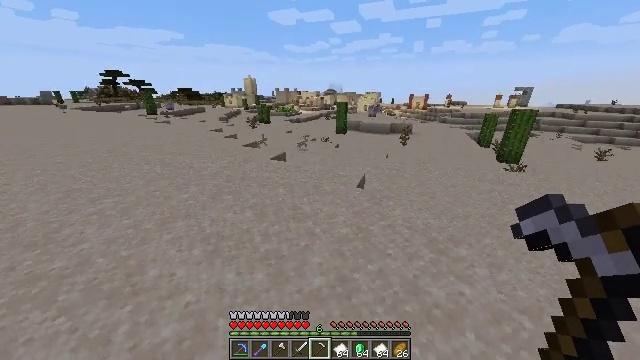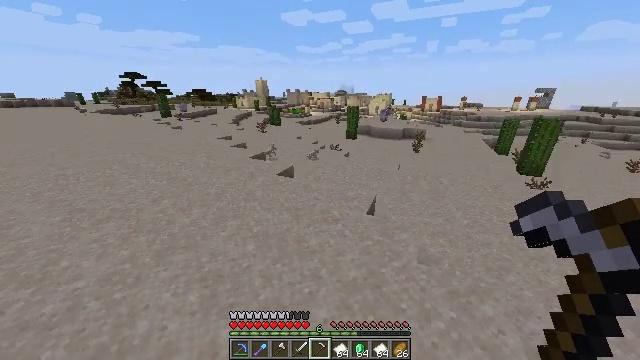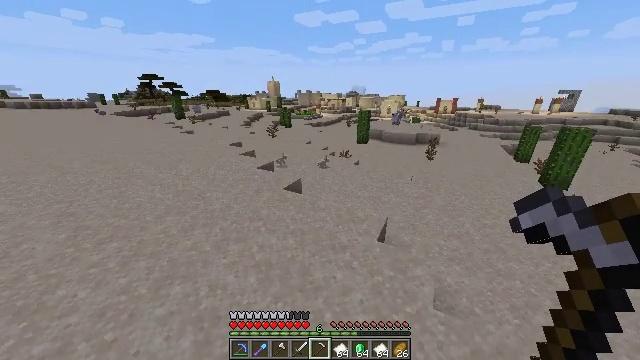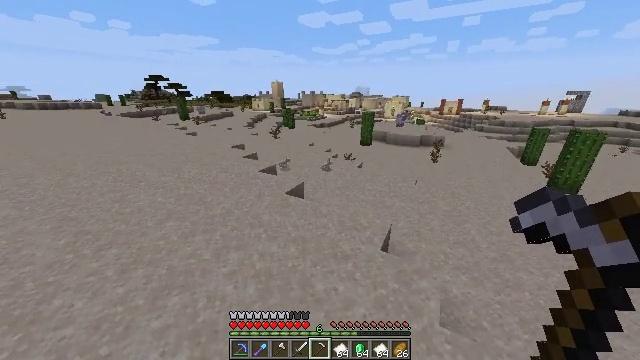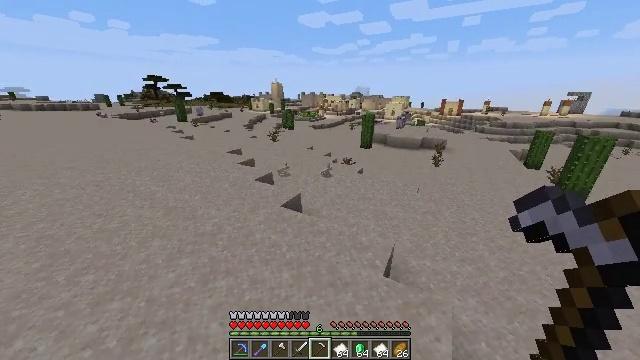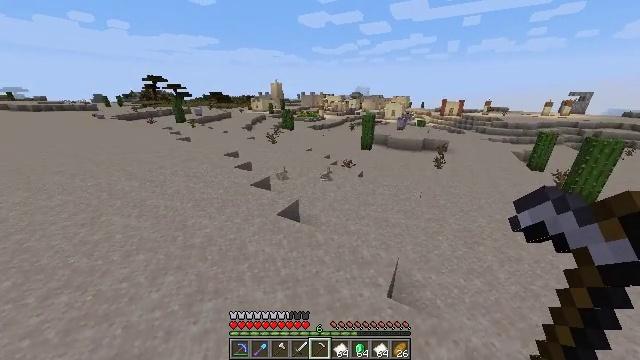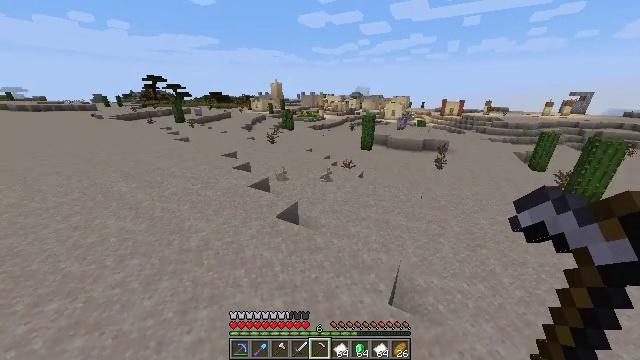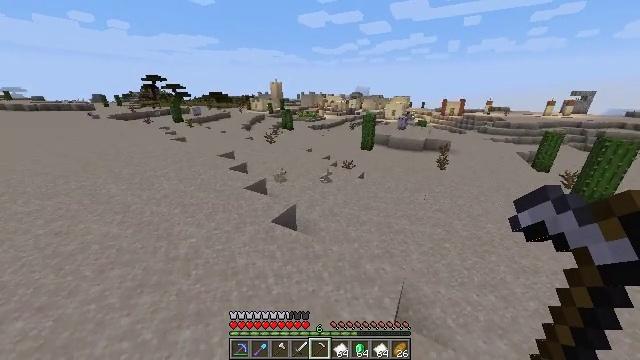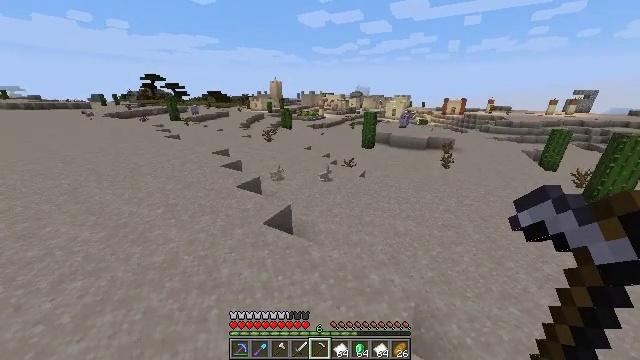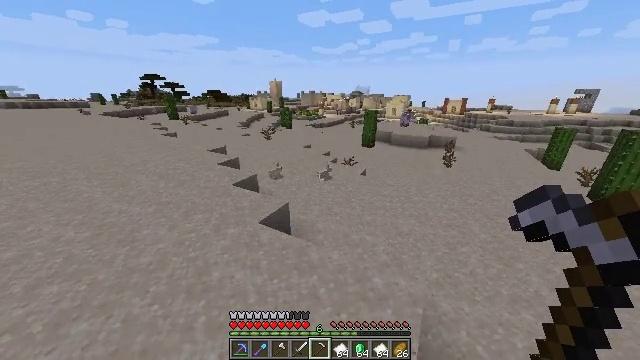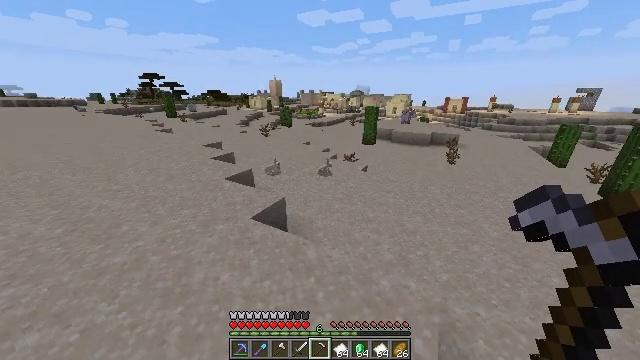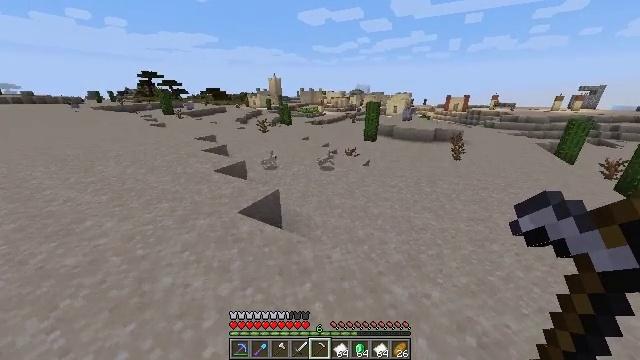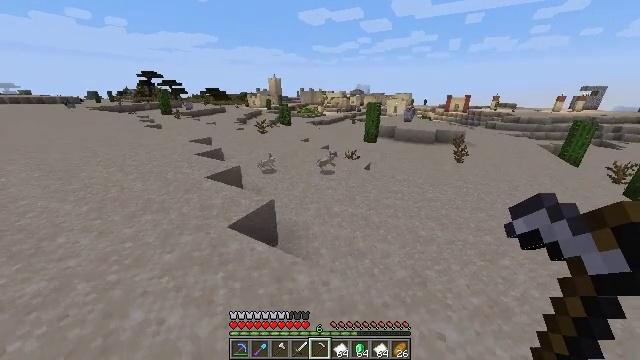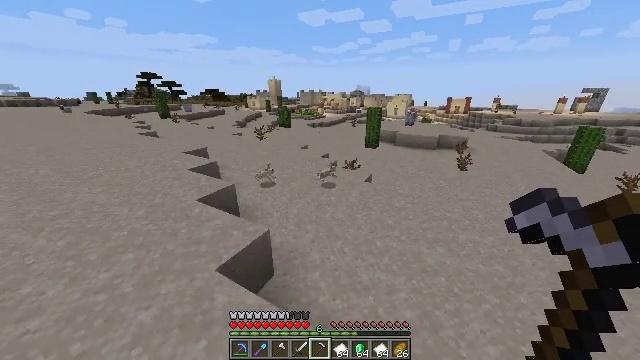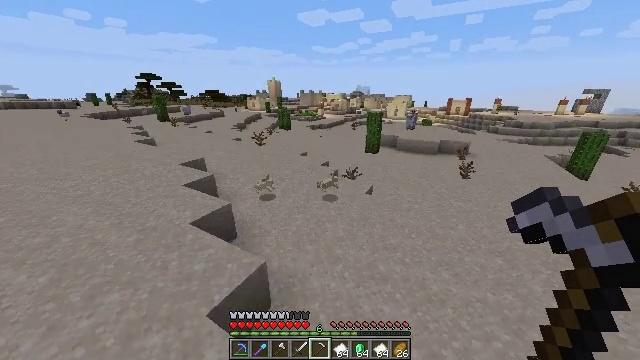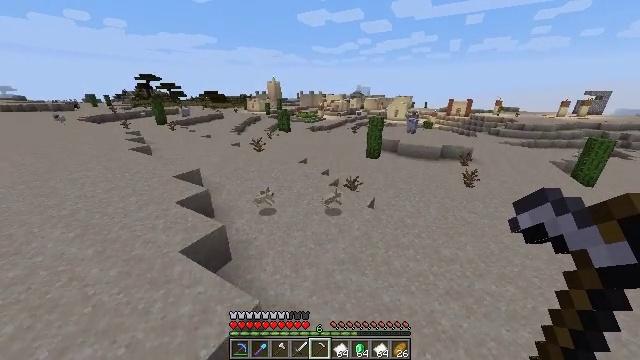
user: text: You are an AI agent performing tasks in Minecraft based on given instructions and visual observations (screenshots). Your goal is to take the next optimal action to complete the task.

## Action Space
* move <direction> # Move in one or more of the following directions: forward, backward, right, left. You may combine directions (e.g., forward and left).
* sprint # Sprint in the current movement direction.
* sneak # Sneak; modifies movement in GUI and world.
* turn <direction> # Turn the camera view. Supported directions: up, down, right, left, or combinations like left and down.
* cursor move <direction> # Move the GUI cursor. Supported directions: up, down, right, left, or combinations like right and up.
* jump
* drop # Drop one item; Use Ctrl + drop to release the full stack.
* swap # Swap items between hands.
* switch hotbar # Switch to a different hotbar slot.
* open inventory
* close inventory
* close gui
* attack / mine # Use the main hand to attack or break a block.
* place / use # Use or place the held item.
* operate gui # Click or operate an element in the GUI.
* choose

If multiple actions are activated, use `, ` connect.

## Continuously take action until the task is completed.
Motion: motion action
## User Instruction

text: Collect the dead bush from dry areas.
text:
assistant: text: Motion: move forward, sprint, turn left, jump
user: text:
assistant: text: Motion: move forward, sprint, turn left, jump
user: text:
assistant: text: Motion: move forward, sprint, jump
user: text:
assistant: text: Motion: move forward, sprint, jump
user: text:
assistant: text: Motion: move forward, sprint, jump
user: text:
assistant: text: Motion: move forward, sprint, jump
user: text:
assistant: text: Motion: move forward, sprint, jump
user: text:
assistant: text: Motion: move forward, sprint, jump
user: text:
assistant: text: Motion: move forward, sprint, jump
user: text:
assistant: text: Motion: move forward, sprint, jump
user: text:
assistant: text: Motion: move forward, sprint, jump
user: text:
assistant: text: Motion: move forward, sprint, jump
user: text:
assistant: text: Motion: move forward, sprint, jump
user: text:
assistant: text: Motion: move forward, sprint, jump
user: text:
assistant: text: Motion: move forward, sprint, jump
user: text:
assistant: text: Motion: move forward, sprint, jump
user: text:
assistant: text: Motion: move forward, sprint, jump
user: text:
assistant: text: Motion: move forward, sprint, jump
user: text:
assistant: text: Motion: move forward, sprint, jump
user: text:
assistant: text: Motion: move forward, sprint, jump
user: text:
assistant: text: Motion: move forward, sprint, jump
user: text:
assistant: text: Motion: move forward, sprint, jump
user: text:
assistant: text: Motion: move forward, sprint, jump
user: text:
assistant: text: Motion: move forward, sprint, jump
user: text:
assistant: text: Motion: move forward, sprint, jump
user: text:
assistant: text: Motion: move forward, sprint, jump
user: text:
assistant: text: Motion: move forward, sprint, jump
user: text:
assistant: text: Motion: move forward, sprint, jump
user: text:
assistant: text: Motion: move forward, sprint, jump
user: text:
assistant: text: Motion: move forward, sprint, jump